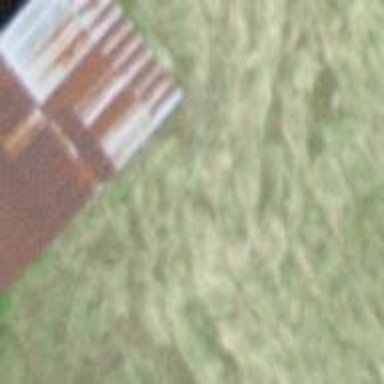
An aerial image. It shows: Barn.